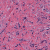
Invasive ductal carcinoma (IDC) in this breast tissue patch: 1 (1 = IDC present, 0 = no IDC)